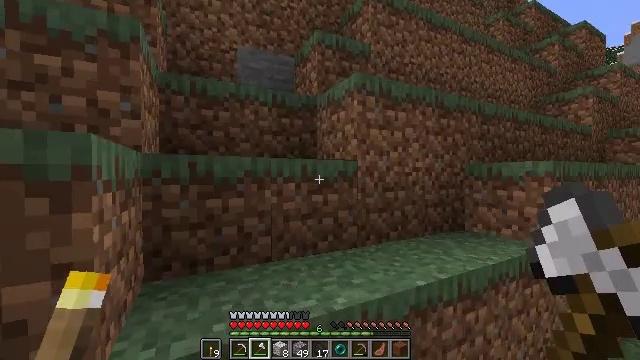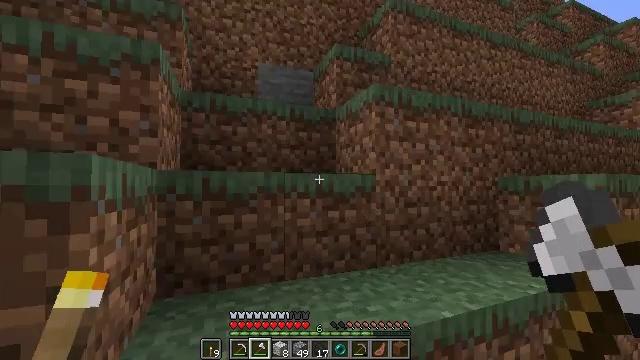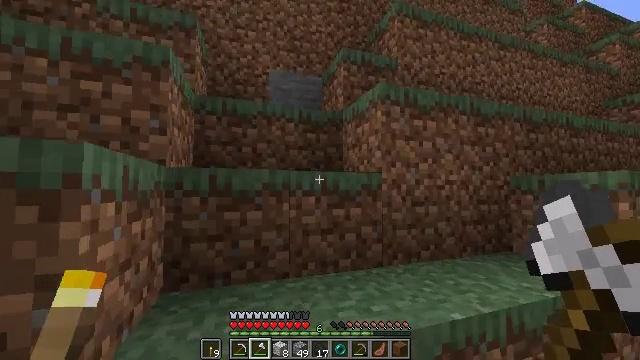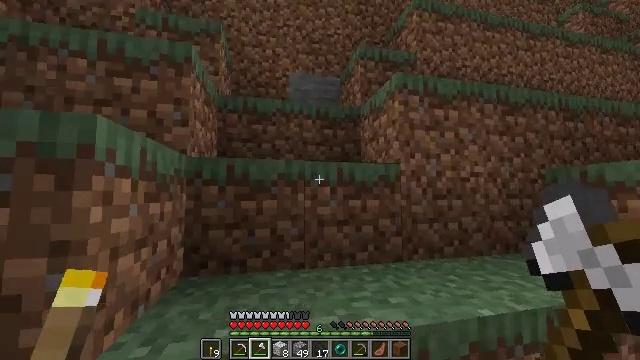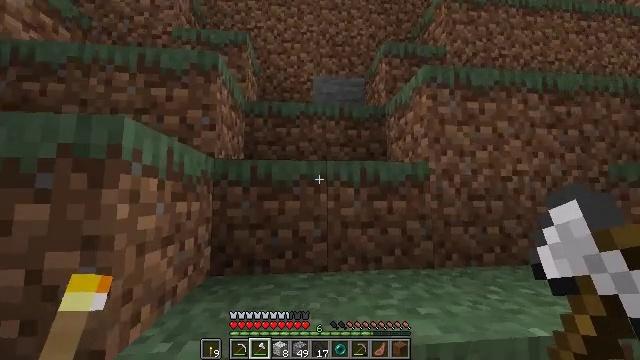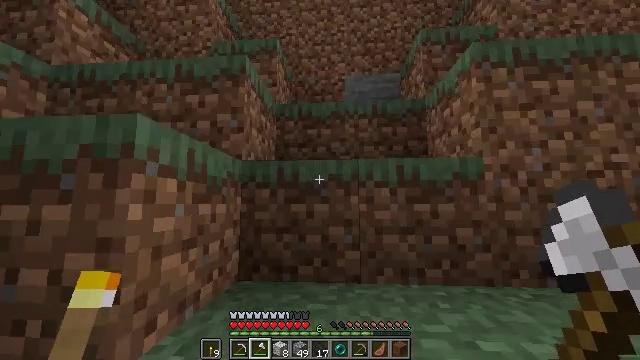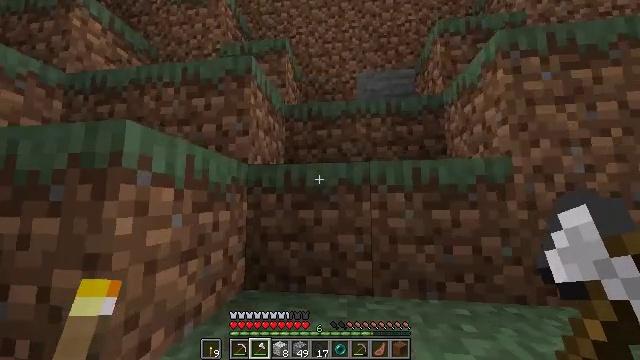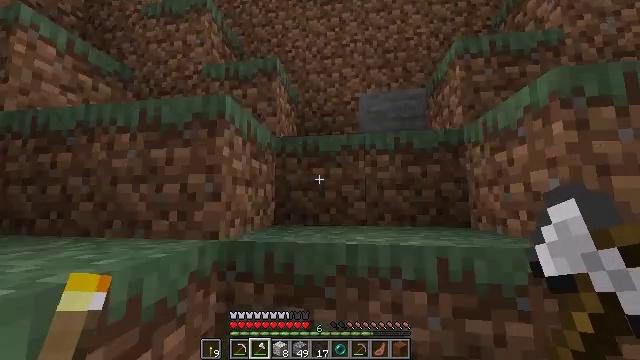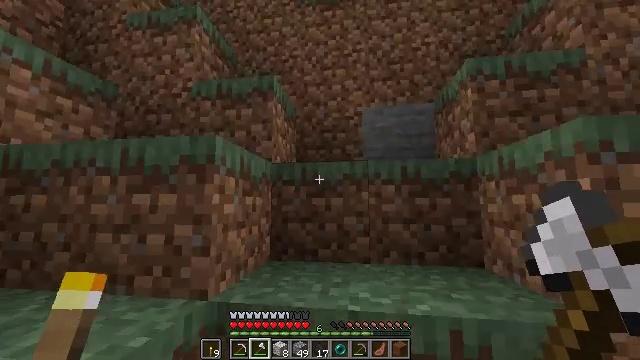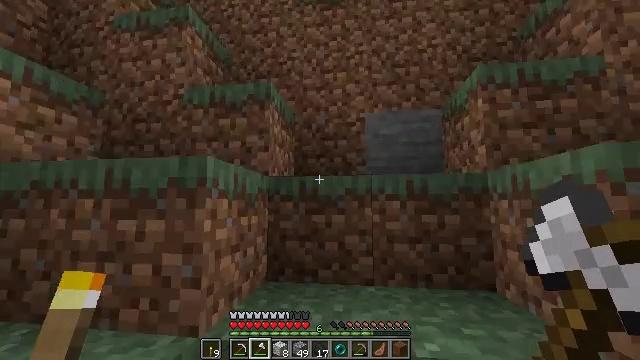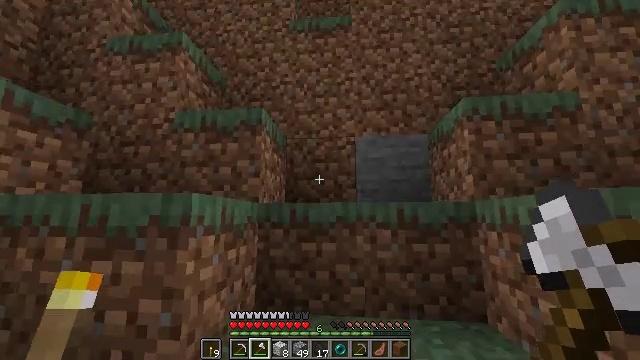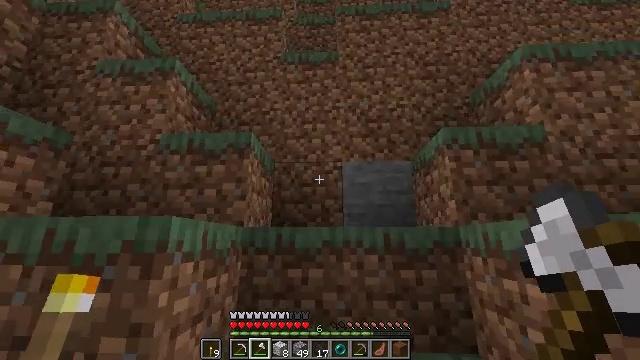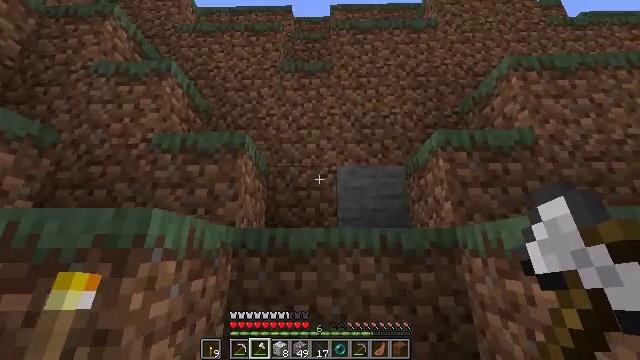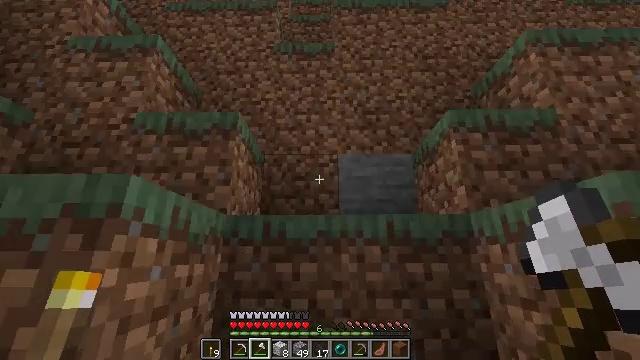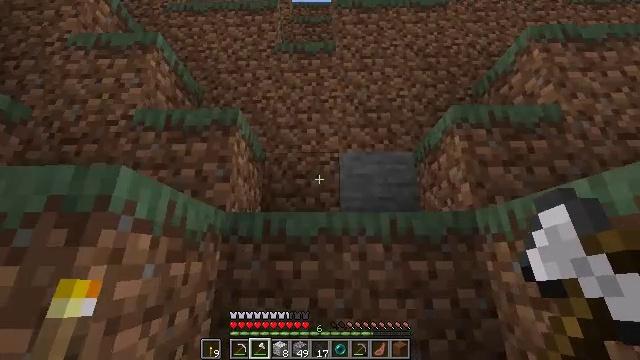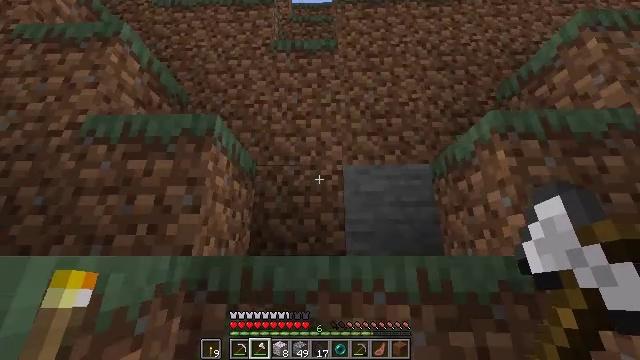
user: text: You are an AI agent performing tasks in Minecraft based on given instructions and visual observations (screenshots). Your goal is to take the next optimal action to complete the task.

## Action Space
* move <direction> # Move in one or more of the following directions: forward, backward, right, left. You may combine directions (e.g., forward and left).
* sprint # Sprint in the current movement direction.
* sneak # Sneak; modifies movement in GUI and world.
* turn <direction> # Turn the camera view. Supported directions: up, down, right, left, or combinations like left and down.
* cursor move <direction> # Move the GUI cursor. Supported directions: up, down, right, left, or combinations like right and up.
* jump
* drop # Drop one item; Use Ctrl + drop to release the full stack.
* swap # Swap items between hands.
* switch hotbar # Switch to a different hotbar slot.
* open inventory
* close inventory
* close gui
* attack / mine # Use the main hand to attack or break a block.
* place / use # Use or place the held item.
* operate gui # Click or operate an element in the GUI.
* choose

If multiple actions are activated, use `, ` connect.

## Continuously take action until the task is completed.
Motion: motion action
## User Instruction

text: Kill mobs.
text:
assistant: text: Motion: move forward, sprint, turn left and up
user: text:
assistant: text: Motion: move forward, sprint, turn left and up
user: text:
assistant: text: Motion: move forward, sprint, turn left and up
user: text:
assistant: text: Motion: move forward, sprint, turn left and up
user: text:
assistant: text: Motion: move forward, sprint, turn left and up
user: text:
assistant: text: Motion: move forward, sprint, turn left, jump
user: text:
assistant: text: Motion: move forward, sprint, jump
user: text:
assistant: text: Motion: move forward, sprint, jump
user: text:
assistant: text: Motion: move forward, sprint, jump
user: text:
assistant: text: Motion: move forward, sprint, turn right and up
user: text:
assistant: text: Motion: move forward, sprint, turn right and up
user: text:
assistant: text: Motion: move forward, sprint, turn right and up
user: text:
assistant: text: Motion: move forward, sprint
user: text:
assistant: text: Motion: move forward, sprint, jump
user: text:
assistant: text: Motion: move forward, sprint, jump
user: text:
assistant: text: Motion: move forward, sprint, jump
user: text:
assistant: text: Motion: move forward, sprint, jump
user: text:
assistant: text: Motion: move forward, sprint, jump
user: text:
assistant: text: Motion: move forward, sprint
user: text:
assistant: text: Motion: move forward, sprint
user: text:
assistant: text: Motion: move forward, sprint
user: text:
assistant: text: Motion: move forward, sprint
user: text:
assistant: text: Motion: move forward, sprint, jump
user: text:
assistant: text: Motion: move forward, sprint, jump
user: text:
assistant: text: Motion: move forward, sprint, turn right, jump
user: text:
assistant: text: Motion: move forward, sprint, jump
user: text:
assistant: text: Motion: move forward, sprint, jump
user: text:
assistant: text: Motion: move forward, sprint, turn left
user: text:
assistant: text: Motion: move forward, sprint, turn left and down
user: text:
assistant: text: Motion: move forward, sprint, turn left and down